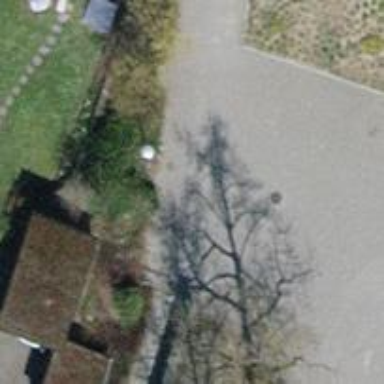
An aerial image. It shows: Driveway with surface made of sett.